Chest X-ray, PA view. Patient: 49 years old, sex F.
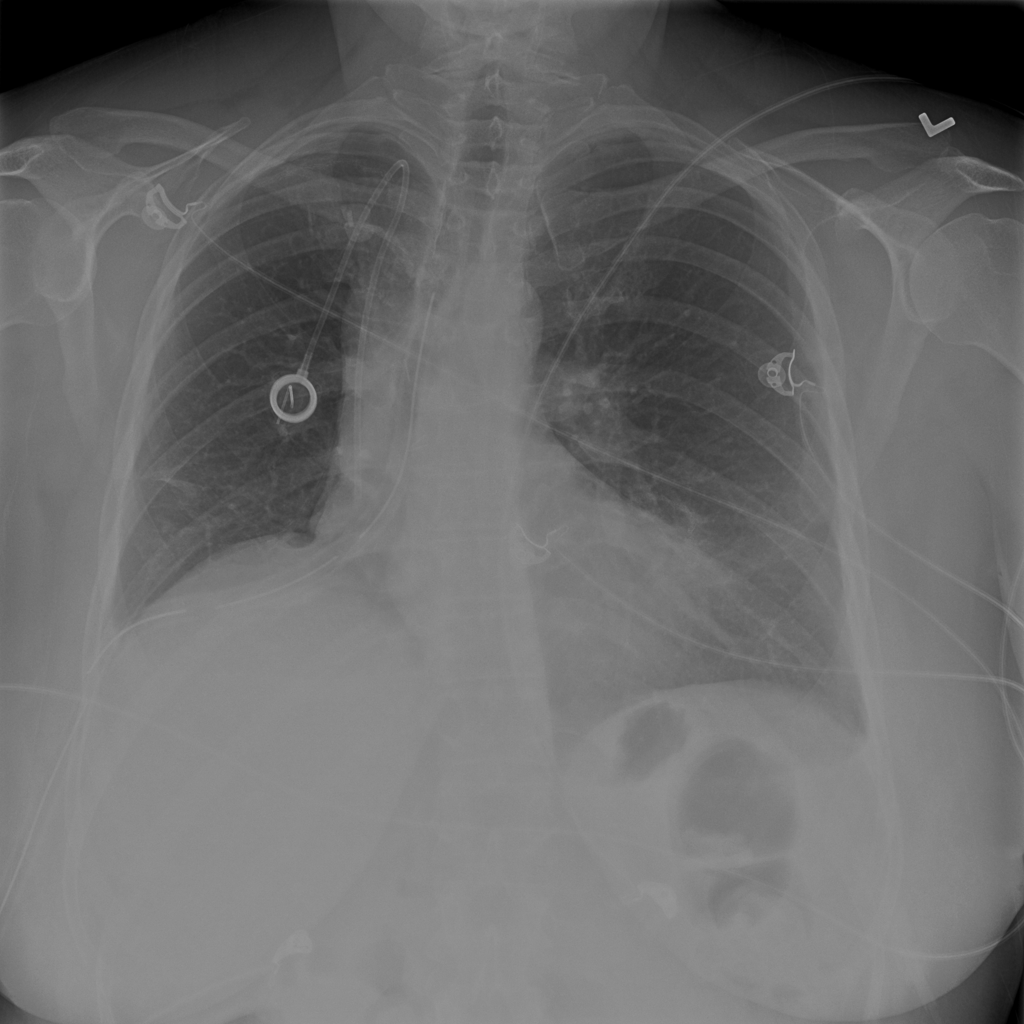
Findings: No Finding